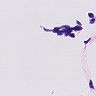
Metastatic tissue present: no